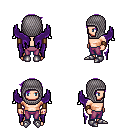
a pixel art fantasy rpg character, male body template, human, light skin, purple wings, magenta pants, purple pixie cut hairstyle, chain hood, leather bracers, metal boots, four views (front, back, left, right), 2x2 character sprite sheet, small pixel art, hard edges, no anti-aliasing